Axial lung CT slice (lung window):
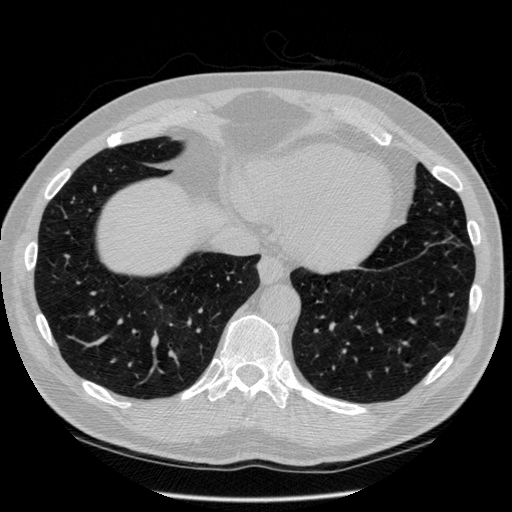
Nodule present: no